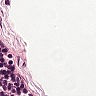
Metastatic tissue present: no